Breast ultrasound image
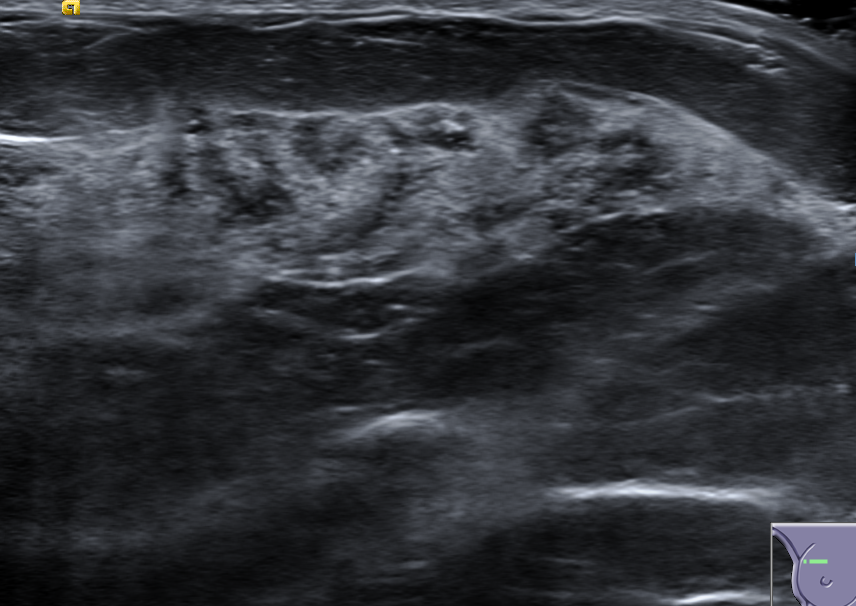
Diagnosis: normal